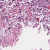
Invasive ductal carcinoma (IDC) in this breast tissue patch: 1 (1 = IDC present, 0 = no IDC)